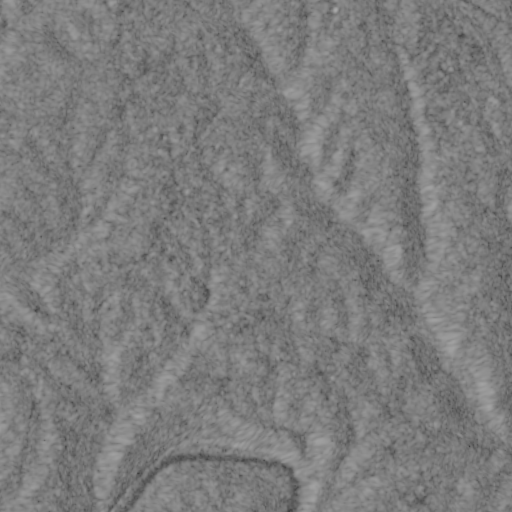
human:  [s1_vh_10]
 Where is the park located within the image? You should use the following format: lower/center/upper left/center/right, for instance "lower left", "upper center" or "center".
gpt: The park is located in the center left of the image.
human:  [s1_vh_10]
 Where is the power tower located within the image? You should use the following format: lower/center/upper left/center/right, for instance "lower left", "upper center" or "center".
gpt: The power tower is located in the upper right of the image.
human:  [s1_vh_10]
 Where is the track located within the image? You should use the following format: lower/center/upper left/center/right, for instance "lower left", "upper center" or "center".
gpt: There is no track in the image.

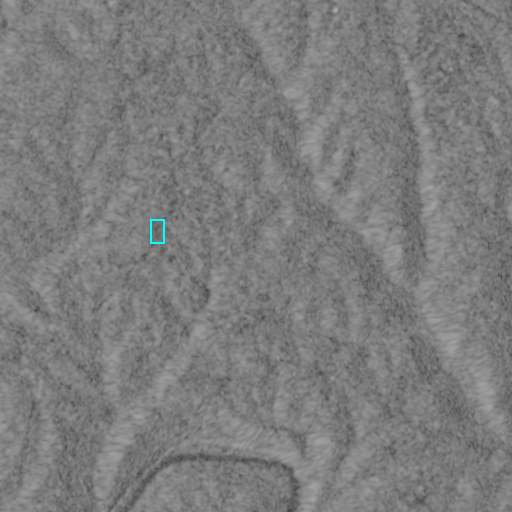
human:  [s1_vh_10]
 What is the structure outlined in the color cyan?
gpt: The structure outlined in cyan is a park.
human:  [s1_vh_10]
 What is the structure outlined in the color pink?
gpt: There is no pink outline.